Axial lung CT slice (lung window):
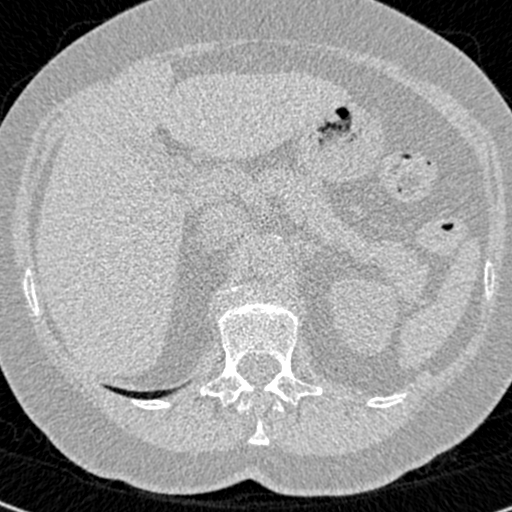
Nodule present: no